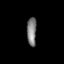
Tissue: lung
Cell type: Endothelial cells
Senescence score: 0.5475
Nuclear area (px): 271
Mean DAPI intensity: 125.299